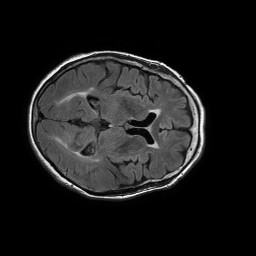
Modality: FLAIR
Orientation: axial
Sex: female
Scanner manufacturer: philips
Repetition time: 11 s
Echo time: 0.125 s